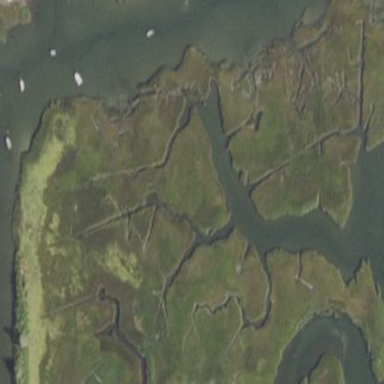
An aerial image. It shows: Tidal wetland area consisting of tidal flats.